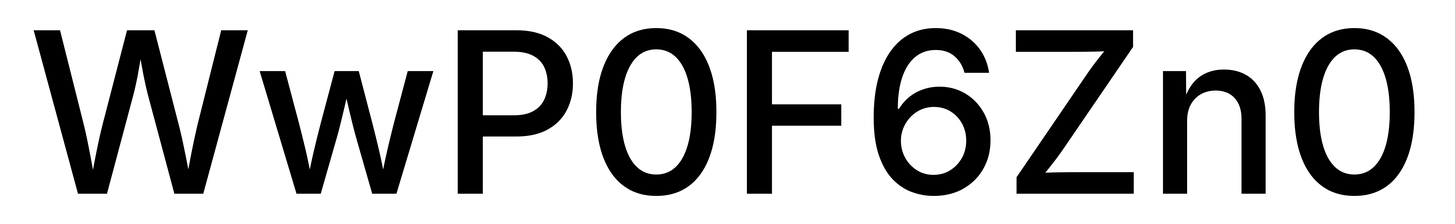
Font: Inter_Medium